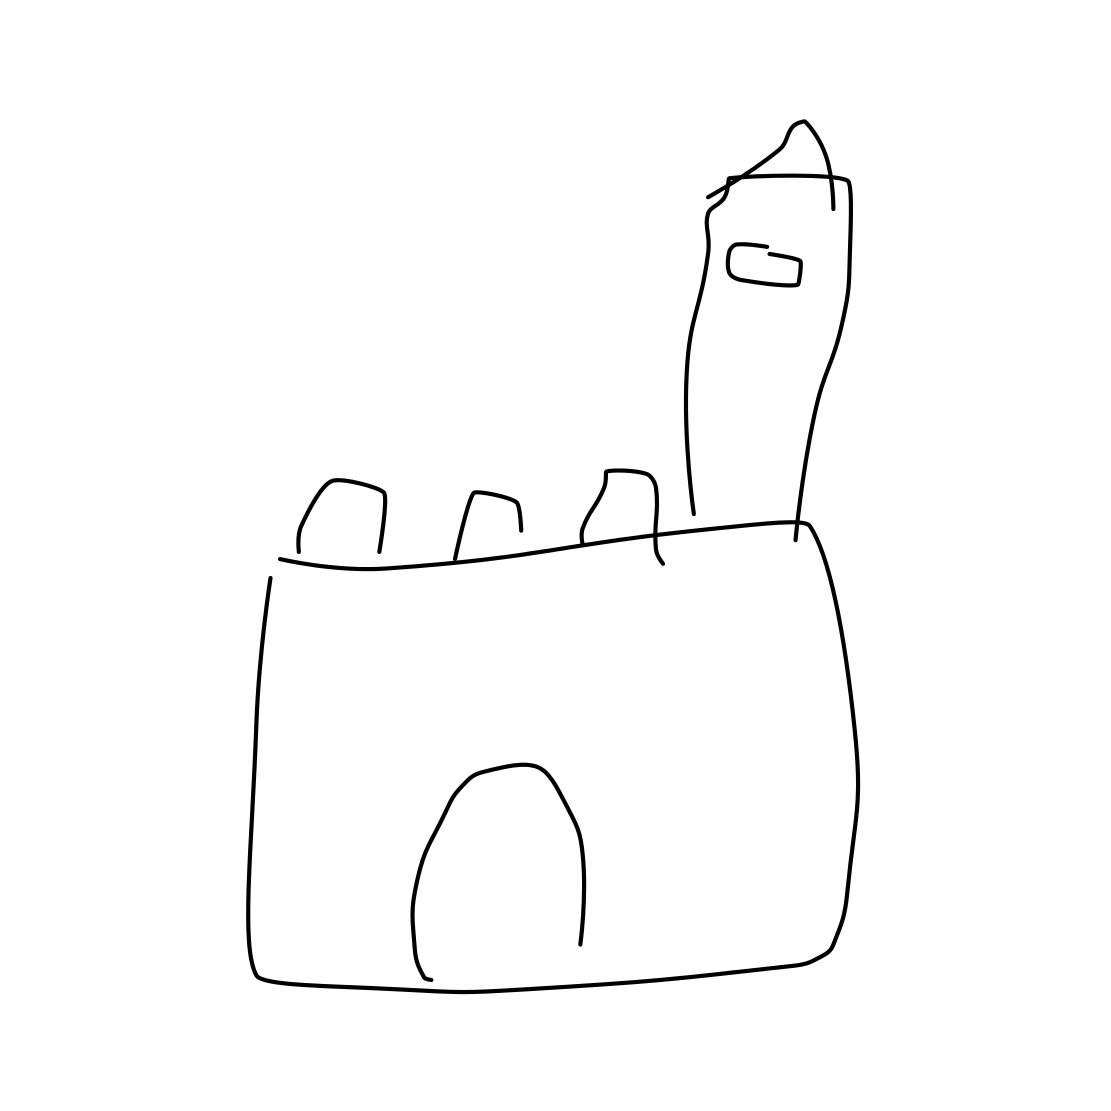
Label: castle